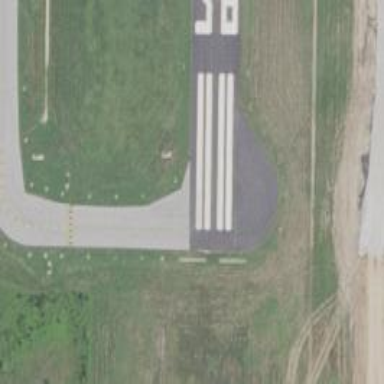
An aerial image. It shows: Asphalt runway at the airport.